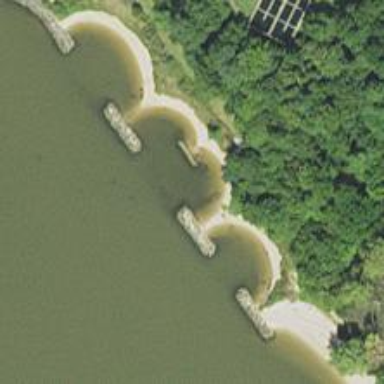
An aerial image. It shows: Breakwater structure.